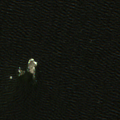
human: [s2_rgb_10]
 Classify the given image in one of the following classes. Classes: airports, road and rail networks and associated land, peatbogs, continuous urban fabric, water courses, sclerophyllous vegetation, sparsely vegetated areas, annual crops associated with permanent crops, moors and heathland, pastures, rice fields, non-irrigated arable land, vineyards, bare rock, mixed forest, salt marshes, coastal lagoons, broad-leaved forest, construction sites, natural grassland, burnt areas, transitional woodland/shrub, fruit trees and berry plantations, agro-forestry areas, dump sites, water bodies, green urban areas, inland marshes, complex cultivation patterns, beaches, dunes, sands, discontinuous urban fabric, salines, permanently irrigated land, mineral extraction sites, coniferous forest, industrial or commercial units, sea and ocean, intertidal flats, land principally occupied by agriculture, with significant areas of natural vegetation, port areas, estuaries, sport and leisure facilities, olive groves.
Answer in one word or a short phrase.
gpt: sea and ocean